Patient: sex F, age 66
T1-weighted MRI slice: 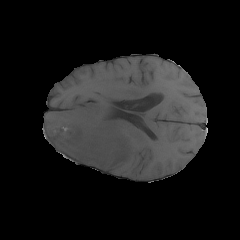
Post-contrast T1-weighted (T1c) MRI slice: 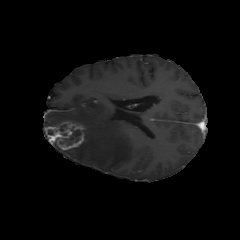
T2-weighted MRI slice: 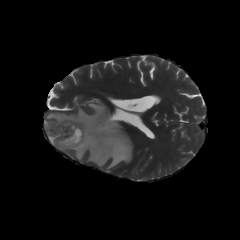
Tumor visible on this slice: yes
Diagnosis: Glioblastoma, IDH-wildtype
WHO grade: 4